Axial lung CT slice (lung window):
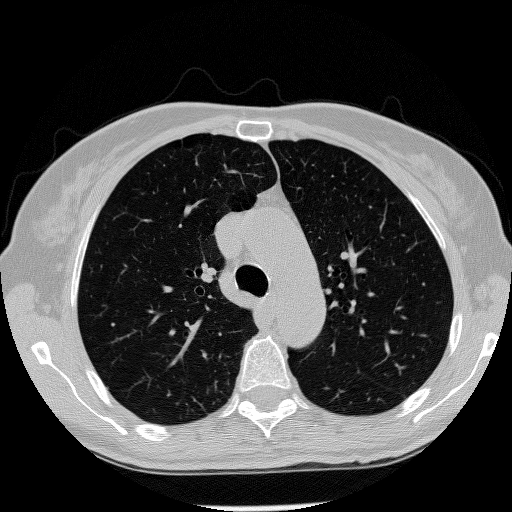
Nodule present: no